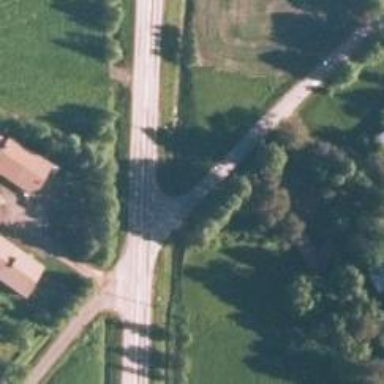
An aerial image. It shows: Road with "give way" sign.